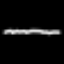
Label: squiggle